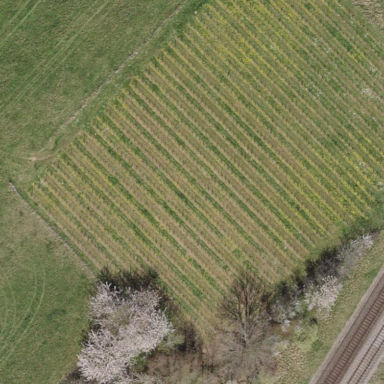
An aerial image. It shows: Vineyard where grapes are grown.